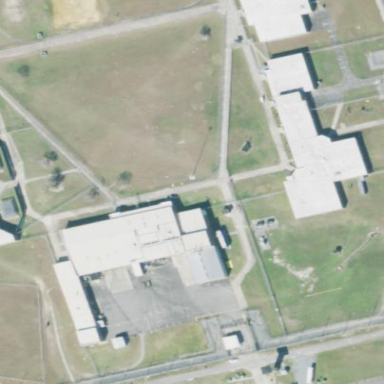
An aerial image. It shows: Prison building.